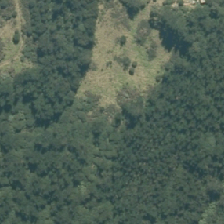
Land cover: high_producing_grassland